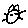
Label: cat